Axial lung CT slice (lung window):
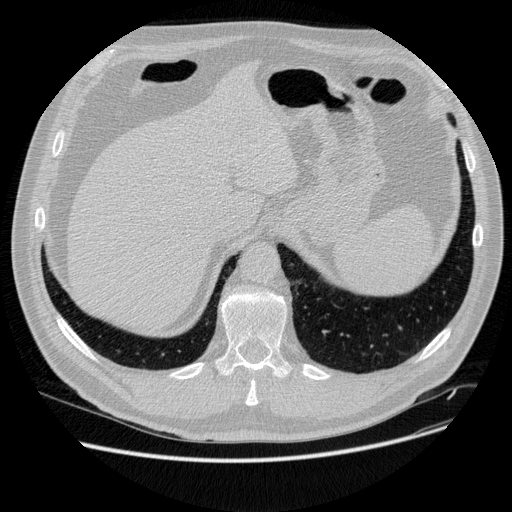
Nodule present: no